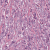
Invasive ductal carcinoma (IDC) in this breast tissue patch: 1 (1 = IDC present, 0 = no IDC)